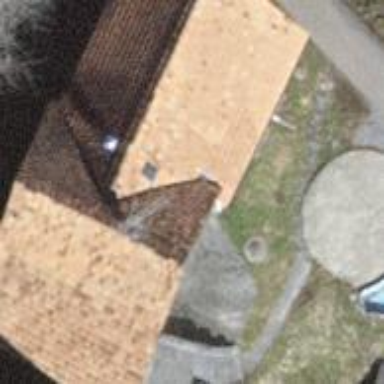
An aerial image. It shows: Simple house.